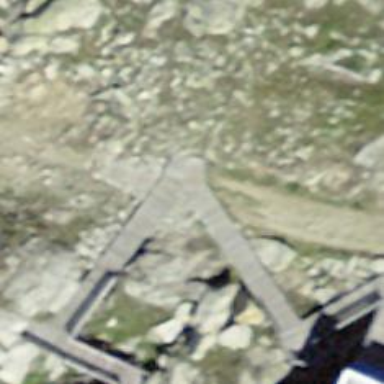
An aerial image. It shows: Footway bridge.